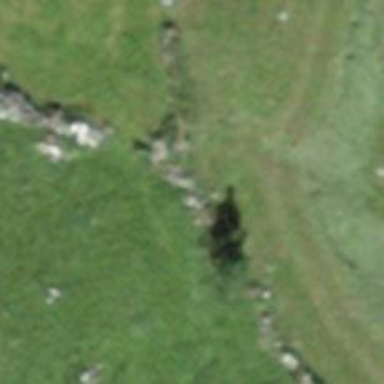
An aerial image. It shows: Dry stone wall barrier.